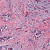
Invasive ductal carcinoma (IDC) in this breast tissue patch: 1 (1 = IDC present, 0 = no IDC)